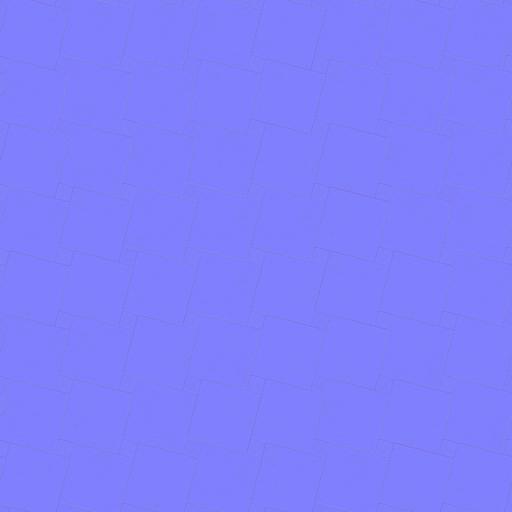
black marble rotated square tiled tiles tilted